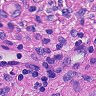
Metastatic tissue present: no